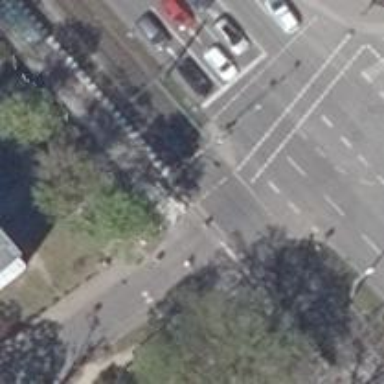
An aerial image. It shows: Residential road with asphalt surface and separate sidewalk. There is bicycle road along the road. The parking is parallel with half on the kerb.